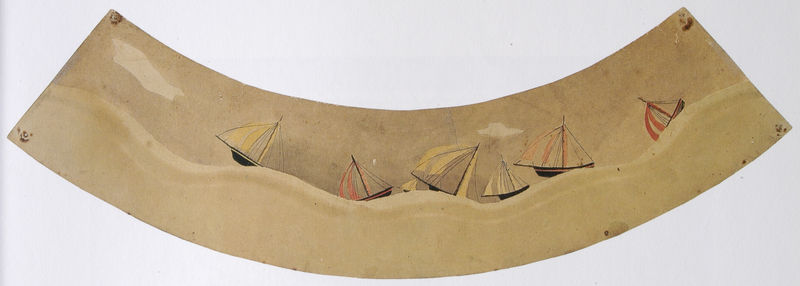
Titel: Lampenschirm mit Schiffen
Künstler: Félix Vallotton
Standort: Paris
Institution: (Privatsammlung)
Schlagwörter: himmel, meer, wasser, weiß, wolken, aquarell, dreieck, gelb, ocker, sand, see, ausschnitt, blumen, braun, geschwungen, grau, hell, orange, schwarz, skizze, zeichnung, rot, schirm, tuch, wolke, beige, fächer, mode, wand, band, kleidung, signatur, horizont, gewässer, stoff, rosa, seide, boot, boote, rund, japan, schiff, schiffe, schrift, segel, segelboot, segelschiffe, welle, wellen, papier, lampenschirm, bogen, mast, segelschiff, wüste, masten, sinken, wellengang, wogen, detail, streifen, japanisch, nägel, knöpfe, segelboote, ozean, segeln, foto, panorama, laviert, tusche, haken, schwimmen, gebogen, rennen, entwurf, löcher, halbkreis, halbrund, bauhaus, brandfleck, chinesisch, dekorationsstück, dschunken, ecken, fahren, flecken, fragment, karton, kiel, kreissegment, kunstgewerbe, nagellöcher, ostasien, regatta, sandfarben, seegang, segmentbogen, stück, teilstück, wandschmuck, wüstenschiffe, leder, scwarz, sieben, sechs, kunsthandwerk, rundung, selgel, botte, verzerrt, schaukeln, kleben, wieß, schaale, rahe, wüstenschiff, 1800, weoge, klebepunkt